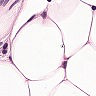
Metastatic tissue present: yes